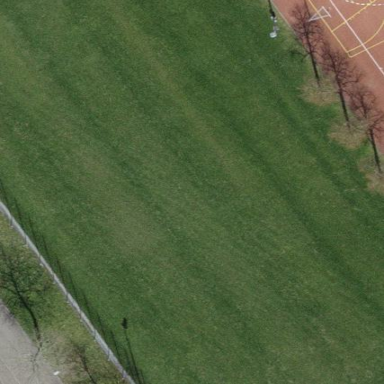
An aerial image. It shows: Multi-sport pitch with grass surface.